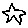
Label: star